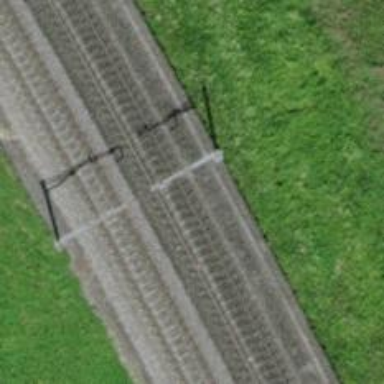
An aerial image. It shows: Railway track with contact line for electrification.